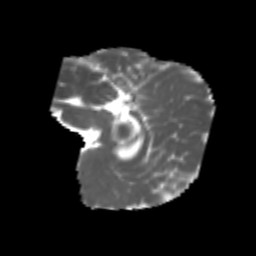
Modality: MD
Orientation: sagittal
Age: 6
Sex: male
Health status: healthy